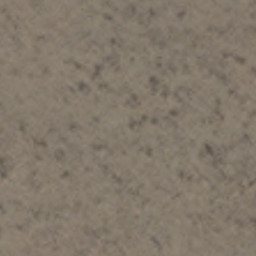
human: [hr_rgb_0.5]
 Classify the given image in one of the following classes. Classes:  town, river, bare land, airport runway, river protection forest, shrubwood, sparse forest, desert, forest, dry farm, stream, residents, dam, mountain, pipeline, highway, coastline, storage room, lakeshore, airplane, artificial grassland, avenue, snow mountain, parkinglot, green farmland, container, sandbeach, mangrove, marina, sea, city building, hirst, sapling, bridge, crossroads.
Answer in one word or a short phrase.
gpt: bare land